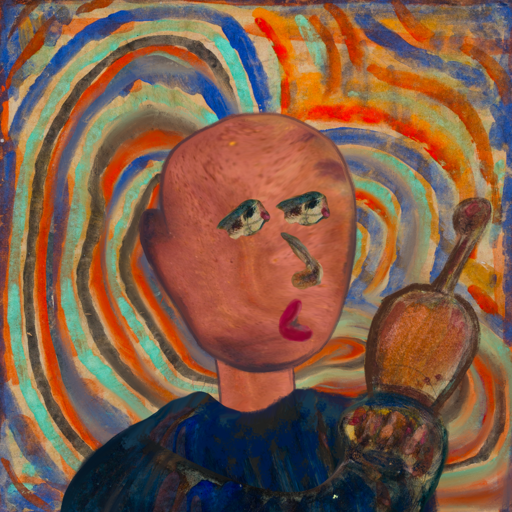
Background: Sisters, Head And Neck Side: Mother_And_Son_Mother, Face Side: Pipe, Bust: Pipe, Hair Side: Blank, Head Accessory: Blank, Second Necklace: Blank, Necklace: Blank, Baby: Blank